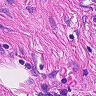
Metastatic tissue present: no